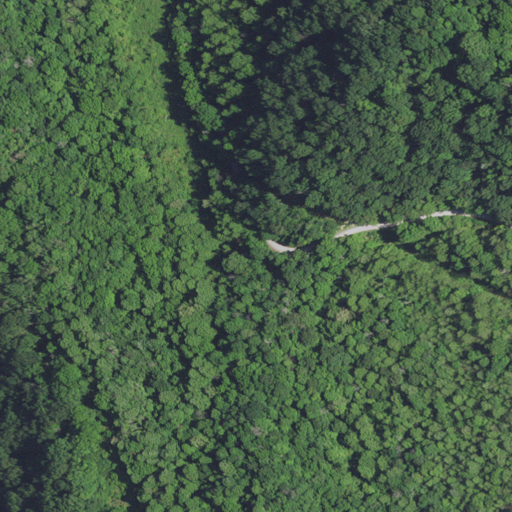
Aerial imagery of gap in Kentucky named Kings Gap containing deciduous forest, open development, and mixed forest